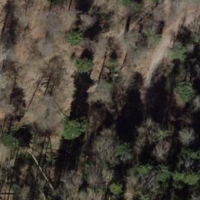
EUNIS habitat code: 44
Species observed at this site:
Chelidonium majus